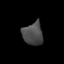
Tissue: prostate
Cell type: B cells
Senescence score: 0.3293
Nuclear area (px): 447
Mean DAPI intensity: 75.206